Question: i'm new to WPF and still learn on it. I create a sample application and connect to the database. After i select data to the database, i can show it into my datagrid. Now, my concern is i want to bind to textbox depends on the row from my datagrid.
so, whenever i click or select row in my datagrid, i bind the value to textbox. i already do some google and tried. but still failed. is there any solution? thanks.
here is my application picture.

how is the xaml look like to bind for example row no 3 to my textbox? is there any class i should implement? because in windows form i just need to call cellclick. thanks.
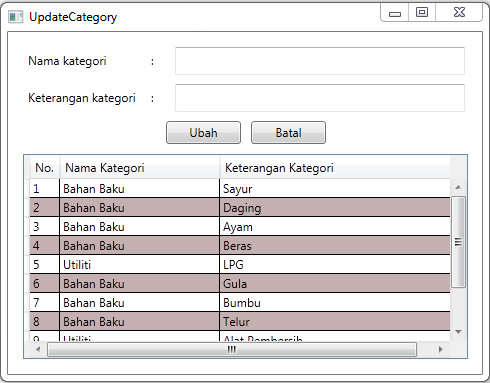
Answer: I'm always binding SelectedItem (datagrid Property) to a Property in my ViewModel.
And then you can bind the Controls to this property.
You also can achieve this without a viewmodel only with xaml:
'''
<StackPanel>
<TextBox Text="{Binding SelectedItem.Name, ElementName=myDataGrid}"/>
<DataGrid x:Name="myDataGrid" />
</StackPanel>
'''